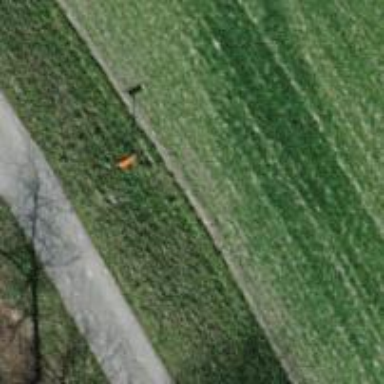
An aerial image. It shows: Pole with roof-covered pipeline marker.